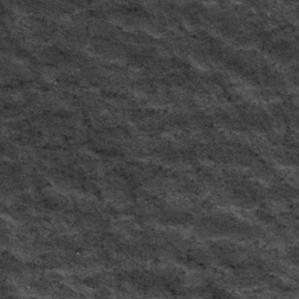
Label: frost